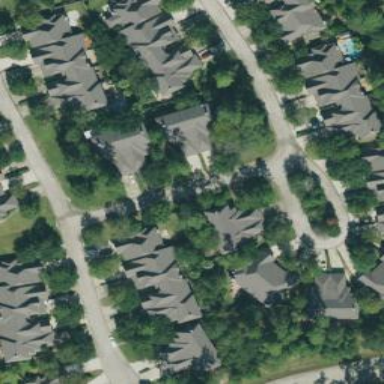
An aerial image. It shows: Residential neighbourhood.